Question: I have uploaded my first Django Application but I am having trouble accessing it. The application is called and has been uploaded onto an 'Ubunto VM' running 'Apache' with 'mod_wsgi'. My VM has been made public using a Proxy pass at <URL>
Per the 'urls.py' file below, the survey should be available at <URL> When I access it locally it works at 'http://127.0.0.1:8000/surveythree/'
I have posted two questions related <URL> to this lately and have received lots of help on related issues. However the application is still not visible and I do not understand why.
- - - - - - - - 'a2ensite bias_experiment'-
However when the user visited <URL> would show them the file system,
I then added a direct link to the wsgi file by adding the below to '/etc/apache2/sites-available/default'
'''
WSGIScriptAlias /bias_experiment/ /var/www/bias_experiment/src/bias_experiment/index.wsgi
'''
Now when the user visits <URL> still results in an Apache 404 error page.
Can anyone see what is wrong with my setup? I have followed multiple tutorials and extensively looked into this but cannot figure it out.
Please feel free to request any aditional details.
Thanks
/etc/apache2/sites-available/bias_experiment
'''
<VirtualHost *:80>
ServerAdmin myemail@gmail.com
ServerName phaedrus.scss.tcd.ie/bias_experiment
ServerAlias phaedrus.scss.tcd.ie
WSGIScriptAlias /bias_experiment/ /var/www/bias_experiment/src/bias_experiment/index.wsgi
Alias /static/ /var/www/bias_experiment/src/bias_experiment/static/
<Location "/static/">
Options -Indexes
</Location>
</VirtualHost>
'''
/var/www/bias_experiment/src/bias_experiment/index.wsgi
'''
import os
import sys
import site
# This was kept in order to add the src folder
sys.path.append('/var/www/bias_experiment/src')
sys.path.append('/var/www/bias_experiment/src/bias_experiment')
os.environ['DJANGO_SETTINGS_MODULE'] = 'bias_experiment.settings'
# Activate your virtual env
activate_env=os.path.expanduser("/var/www/bias_experiment/bin/activate_this.py")
execfile(activate_env, dict(__file__=activate_env))
import django.core.handlers.wsgi
application = django.core.handlers.wsgi.WSGIHandler()
'''
/var/www/bias_experiment/src/bias_experiment/urls.py
'''
urlpatterns = patterns('',
url(r'^polls/', include('polls.urls', namespace="polls")),
url(r'^admin/', include(admin.site.urls)),
url(r'^surveythree/$', SurveyWizard.as_view([SurveyForm1, SurveyForm2, SurveyForm3, SurveyForm4, SurveyForm5])),
)
'''
'tail /var/log/apache2/error.log'
'''
(bias_experiment)spillab@kdeg-vm-18:/var/www/bias_experiment$ sudo tail /var/log/apache2/error.log
[Sun Jun 15 17:37:26 2014] [error] [client 134.226.38.233] Target WSGI script not found or unable to stat: /var/www/bias_experiment/src/bias_experiment/index.wsgisurveythree
[Sun Jun 15 17:37:50 2014] [error] [client 134.226.38.233] Target WSGI script not found or unable to stat: /var/www/bias_experiment/src/bias_experiment/index.wsgisurveythree
[Sun Jun 15 18:38:11 2014] [error] [client 134.226.38.233] Target WSGI script not found or unable to stat: /var/www/bias_experiment/src/bias_experiment/index.wsgisurveythree
[Sun Jun 15 18:39:53 2014] [error] [client 134.226.38.233] Target WSGI script not found or unable to stat: /var/www/bias_experiment/src/bias_experiment/index.wsgisurveythree
[Sun Jun 15 18:40:00 2014] [error] [client 134.226.38.233] Target WSGI script not found or unable to stat: /var/www/bias_experiment/src/bias_experiment/index.wsgisurveythree
[Sun Jun 15 18:40:01 2014] [error] [client 134.226.38.233] Target WSGI script not found or unable to stat: /var/www/bias_experiment/src/bias_experiment/index.wsgisurveythree
(bias_experiment)spillab@kdeg-vm-18:/var/www/bias_experiment$
'''

Thanks!
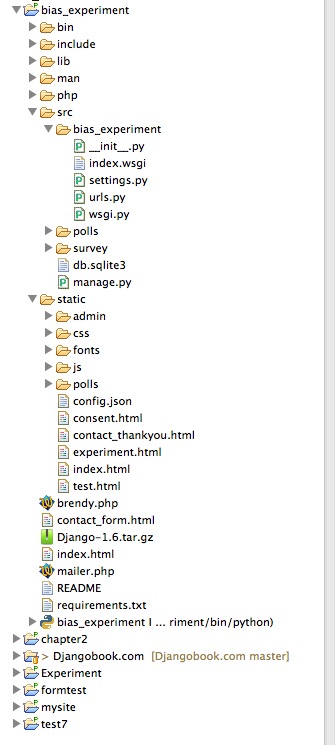
Answer: I think the virtual host is a non-starter, because the server name you are using is the name of that server. So we can probably delete that altogether, and we need to concentrate on what's in '/sites-available/default'. And I think the only thing wrong there is that we don't need a trailing slash in the alias:
'''
WSGIScriptAlias /bias_experiment /var/www/bias_experiment/src/bias_experiment/index.wsgi
'''
(I might have previously steered you doubly wrong on that, but this time I found the recommendation in the mod_wsgi documentation directly from the author, Graham Dumpleton.)